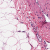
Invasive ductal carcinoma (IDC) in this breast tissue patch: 0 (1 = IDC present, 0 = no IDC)